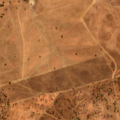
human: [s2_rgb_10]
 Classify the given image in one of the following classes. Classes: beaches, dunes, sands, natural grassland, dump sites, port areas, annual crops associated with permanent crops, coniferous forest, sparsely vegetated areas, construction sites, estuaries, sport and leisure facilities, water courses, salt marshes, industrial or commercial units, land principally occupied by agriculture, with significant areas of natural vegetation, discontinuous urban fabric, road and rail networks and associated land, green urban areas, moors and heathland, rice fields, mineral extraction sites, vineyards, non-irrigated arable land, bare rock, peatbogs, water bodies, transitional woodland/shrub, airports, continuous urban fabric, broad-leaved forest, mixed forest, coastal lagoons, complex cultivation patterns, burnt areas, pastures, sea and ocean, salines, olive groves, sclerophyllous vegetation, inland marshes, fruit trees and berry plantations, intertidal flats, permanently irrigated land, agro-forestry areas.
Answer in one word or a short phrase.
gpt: pastures, agro-forestry areas